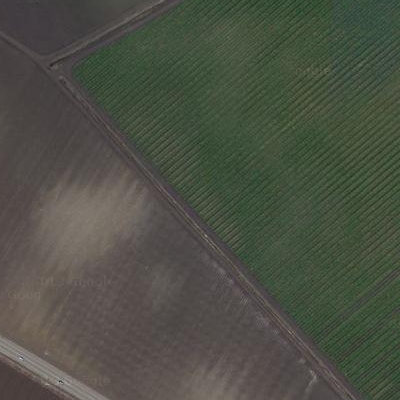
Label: Field